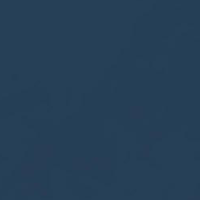
EUNIS habitat code: 14
Species observed at this site:
Aruncus dioicus